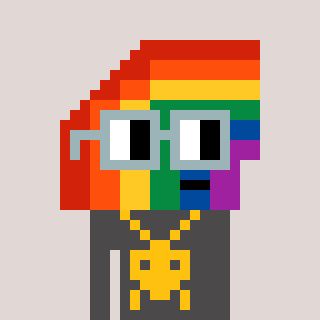
a pixel art character with square dark gray glasses, a rainbow-shaped head and a grayscale-colored body on a warm background